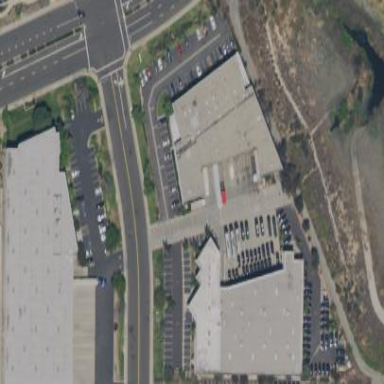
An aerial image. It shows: Warehouse building.